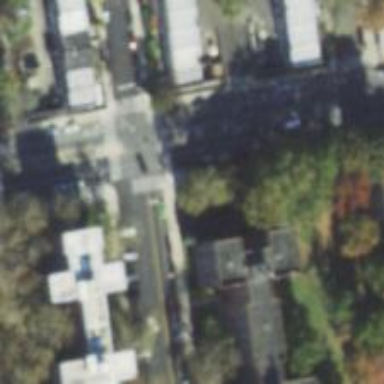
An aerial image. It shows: Footway with asphalt surface and crossing.